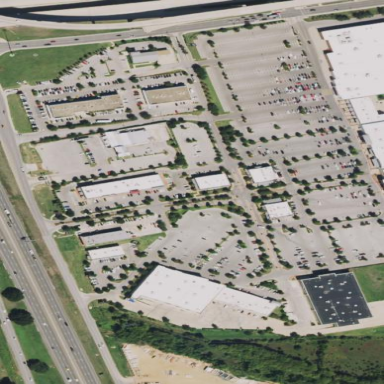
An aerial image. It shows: Retail area.